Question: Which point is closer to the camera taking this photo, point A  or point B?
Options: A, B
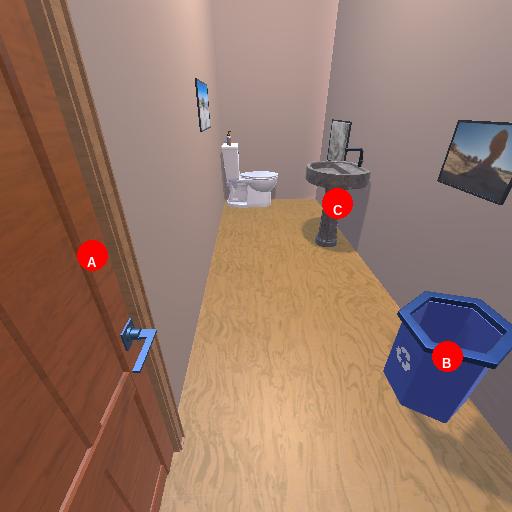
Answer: A